Interaction volume radius: 5 \u00c5
Interaction volume height: 10 \u00c5
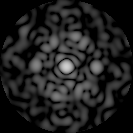
Disorder parameter: 0.8191